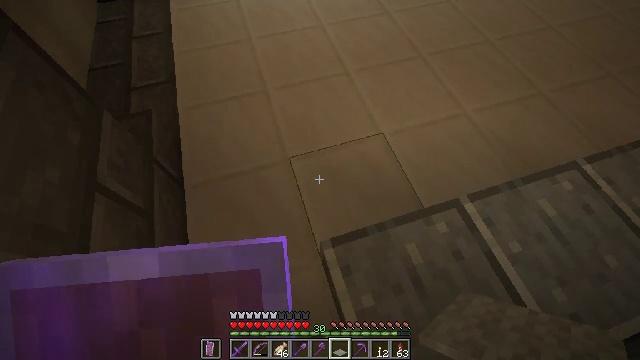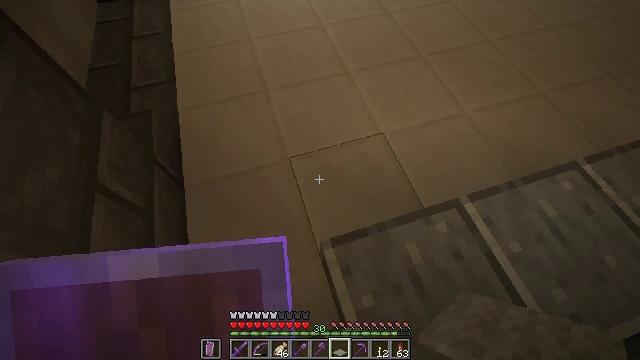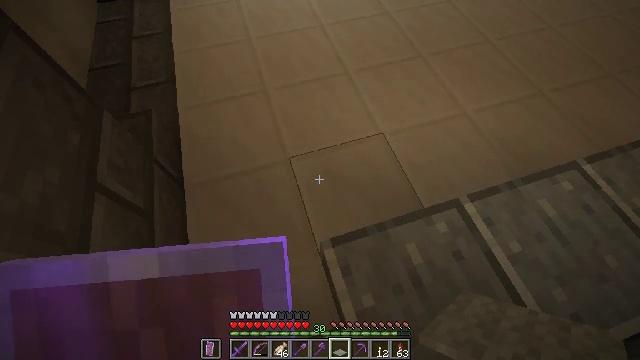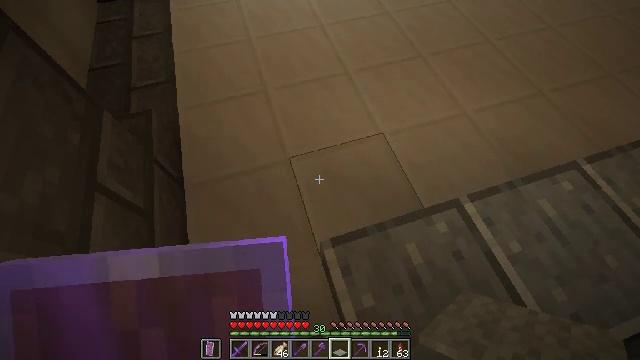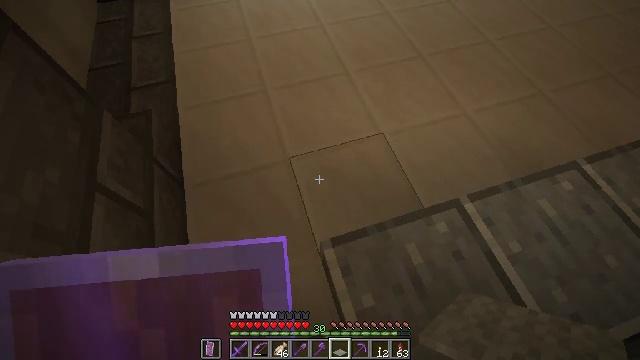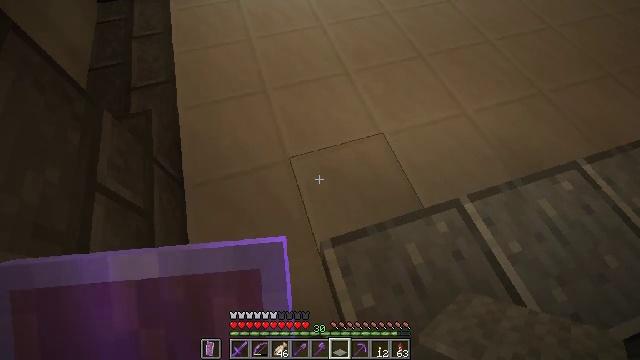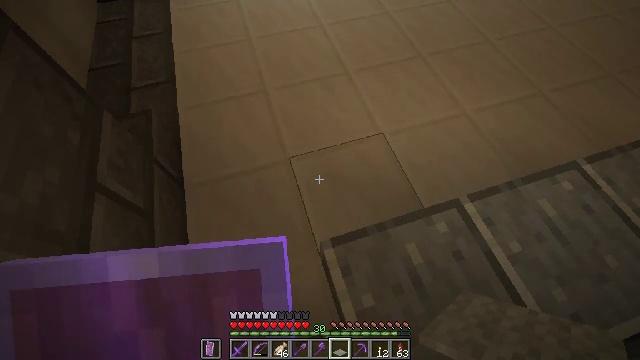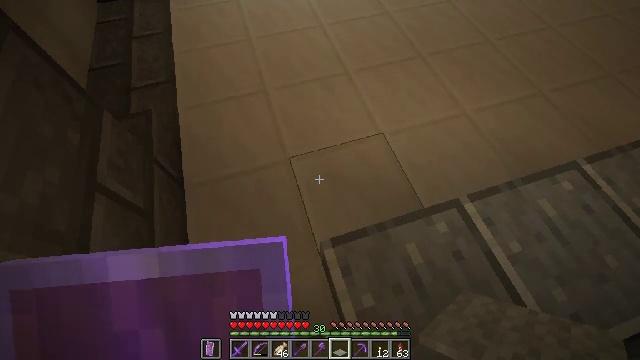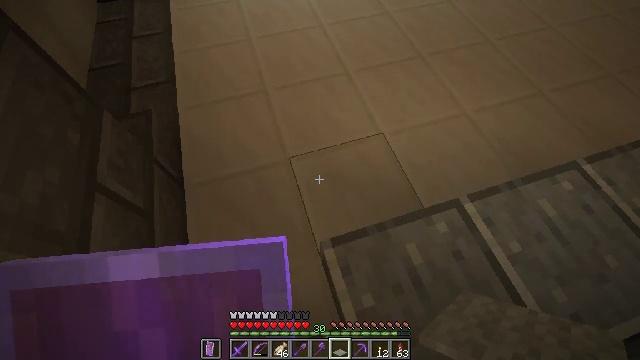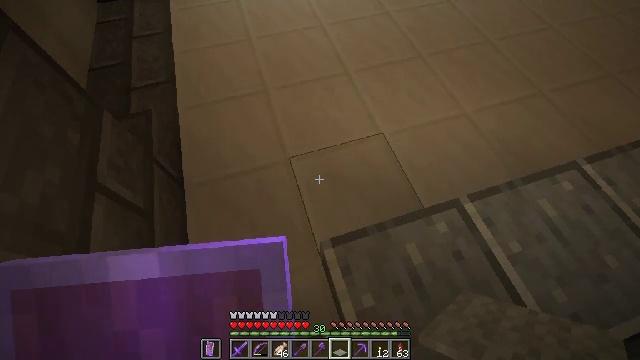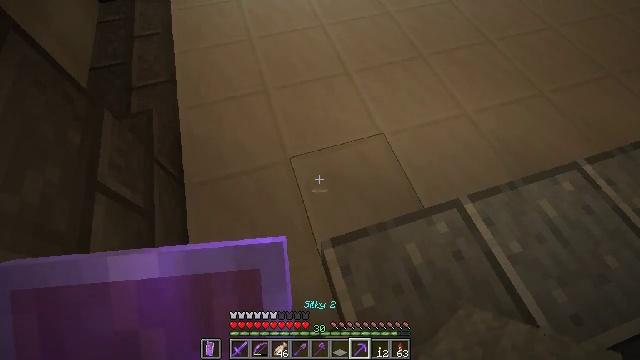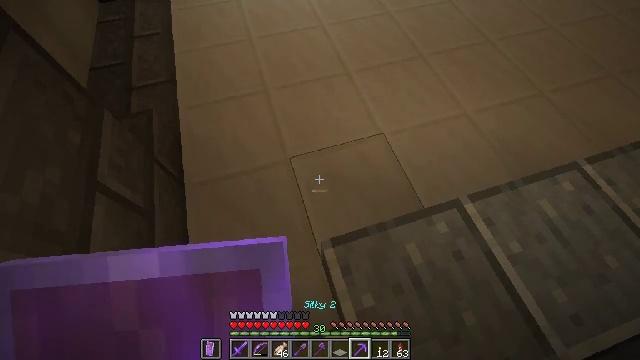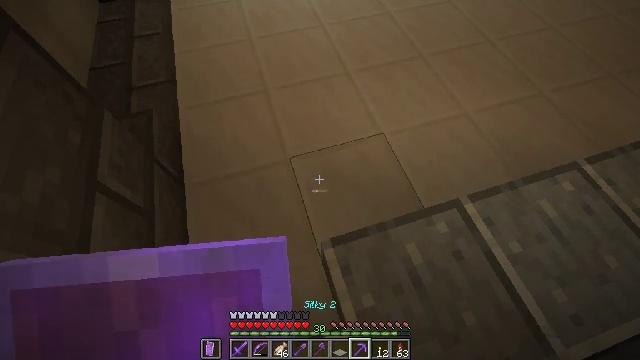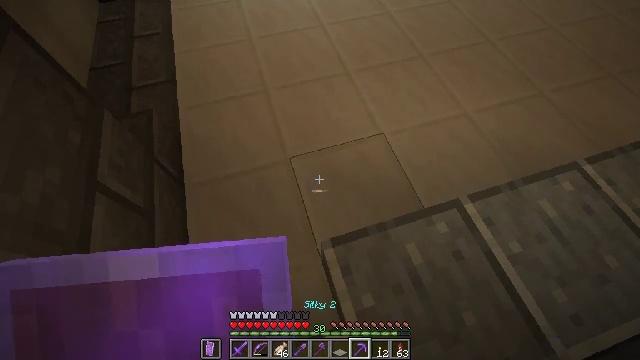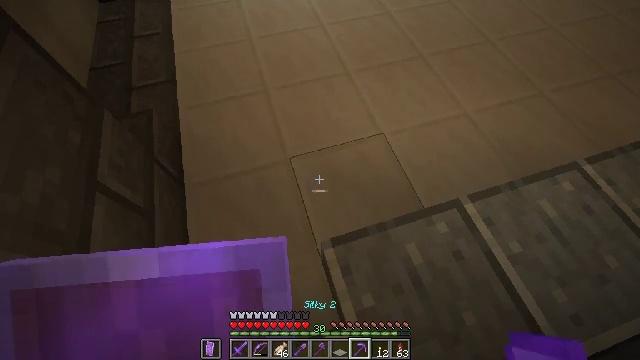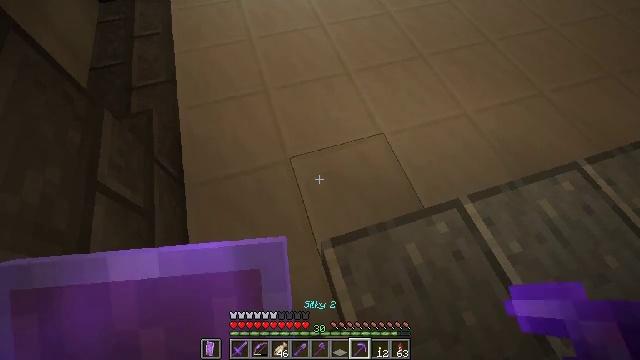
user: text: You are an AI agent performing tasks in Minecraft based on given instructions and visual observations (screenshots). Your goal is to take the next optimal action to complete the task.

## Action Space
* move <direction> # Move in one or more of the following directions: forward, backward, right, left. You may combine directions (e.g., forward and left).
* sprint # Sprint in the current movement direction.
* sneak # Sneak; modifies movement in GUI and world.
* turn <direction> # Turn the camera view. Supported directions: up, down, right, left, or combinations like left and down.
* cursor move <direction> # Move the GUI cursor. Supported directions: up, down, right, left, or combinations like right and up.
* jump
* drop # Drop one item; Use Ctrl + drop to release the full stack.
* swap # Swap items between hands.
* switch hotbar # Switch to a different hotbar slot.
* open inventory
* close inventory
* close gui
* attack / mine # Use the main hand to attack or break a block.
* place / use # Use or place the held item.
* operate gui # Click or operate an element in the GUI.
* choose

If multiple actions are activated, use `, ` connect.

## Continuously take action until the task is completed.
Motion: motion action
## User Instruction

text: Attack the quartz slab to collect it.
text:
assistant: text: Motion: no_op
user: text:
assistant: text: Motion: no_op
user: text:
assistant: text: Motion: no_op
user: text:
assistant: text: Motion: no_op
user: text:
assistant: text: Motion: no_op
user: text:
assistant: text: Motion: no_op
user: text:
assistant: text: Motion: no_op
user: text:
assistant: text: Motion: no_op
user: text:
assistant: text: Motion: no_op
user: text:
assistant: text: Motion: no_op
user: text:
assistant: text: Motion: no_op
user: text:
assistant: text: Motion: no_op
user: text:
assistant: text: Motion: no_op
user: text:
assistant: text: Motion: no_op
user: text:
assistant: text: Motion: no_op
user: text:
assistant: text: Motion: no_op
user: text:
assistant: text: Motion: no_op
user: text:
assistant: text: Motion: no_op
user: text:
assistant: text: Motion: no_op
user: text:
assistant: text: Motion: turn right and down
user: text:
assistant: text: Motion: turn right
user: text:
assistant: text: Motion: no_op
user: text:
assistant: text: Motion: no_op
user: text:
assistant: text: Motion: no_op
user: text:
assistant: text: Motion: no_op
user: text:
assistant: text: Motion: no_op
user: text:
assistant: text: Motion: no_op
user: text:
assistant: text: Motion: turn right
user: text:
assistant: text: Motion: turn right
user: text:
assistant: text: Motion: move forward